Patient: sex F, age 32
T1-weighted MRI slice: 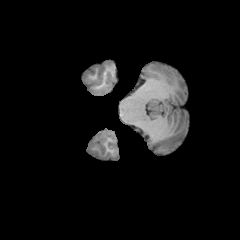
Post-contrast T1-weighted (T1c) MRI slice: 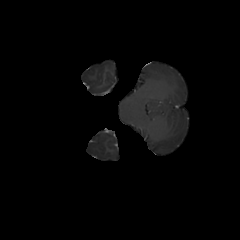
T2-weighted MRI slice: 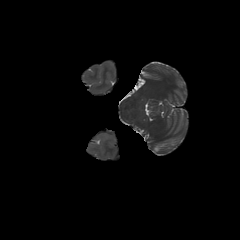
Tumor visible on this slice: no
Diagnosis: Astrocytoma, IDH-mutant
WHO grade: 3